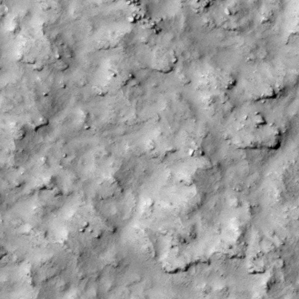
Label: non_frost